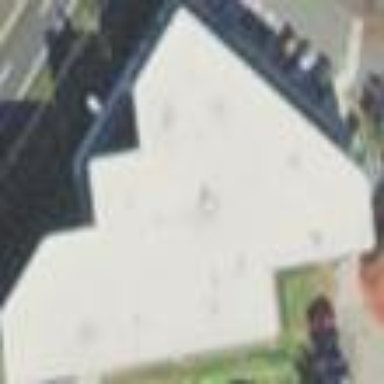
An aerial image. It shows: Clinic building.